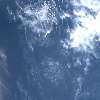
Label: water